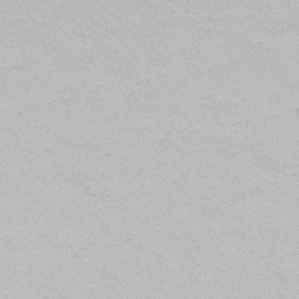
Label: frost